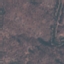
Land use / land cover class: HerbaceousVegetation